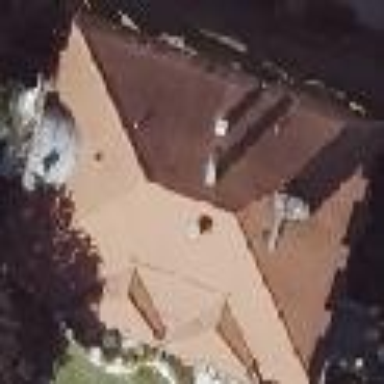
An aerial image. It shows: House with mansard roof shape.